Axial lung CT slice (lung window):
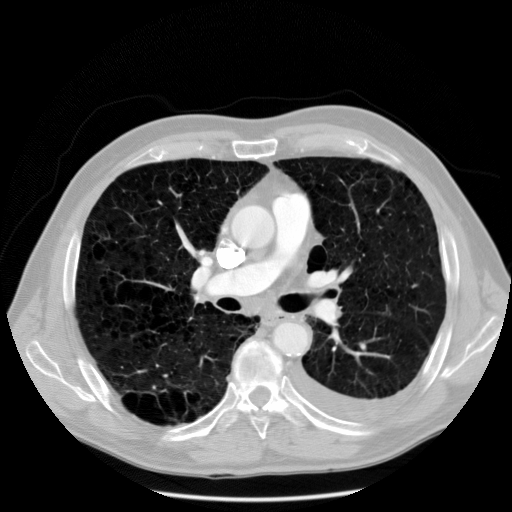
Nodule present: no